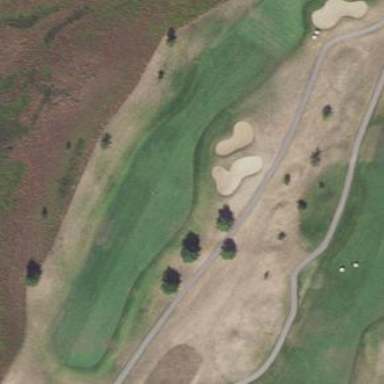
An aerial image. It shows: Golf fairway in the image.